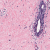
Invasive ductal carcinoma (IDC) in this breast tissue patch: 0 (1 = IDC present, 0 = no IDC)